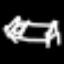
Label: bed